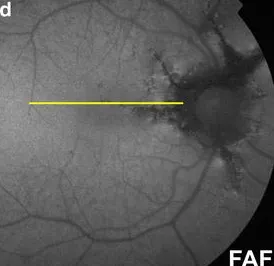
Multimodal imaging findings of angioid streaks at baseline visit. Fundus autofluorescence (d; FAF) imaging shows areas of hypoautofluorescence in the peripapillary area that are greater in size than the corresponding AS seen on color photography.
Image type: ophthalmic_imaging (autofluorescence)